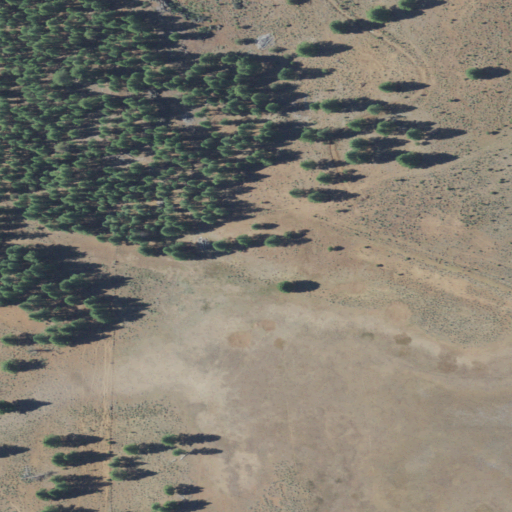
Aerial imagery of cape in Oregon named Mortar Point containing shrub, evergreen forest, herbaceous wetlands, and grassland